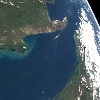
Label: water